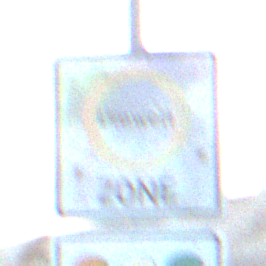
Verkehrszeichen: BeginnUmweltzone
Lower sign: FreistellungVomVerkehrsverbot1
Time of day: SunriseSunset
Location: Outdoor (Beach)
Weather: PartlyCloudy
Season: NotSpecified
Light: Natural